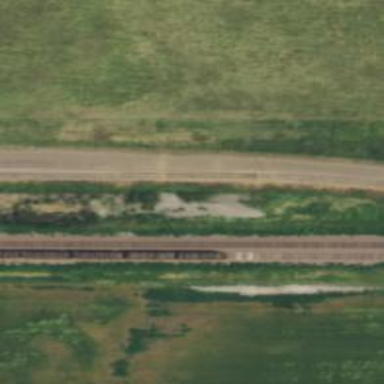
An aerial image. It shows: Railway yard.